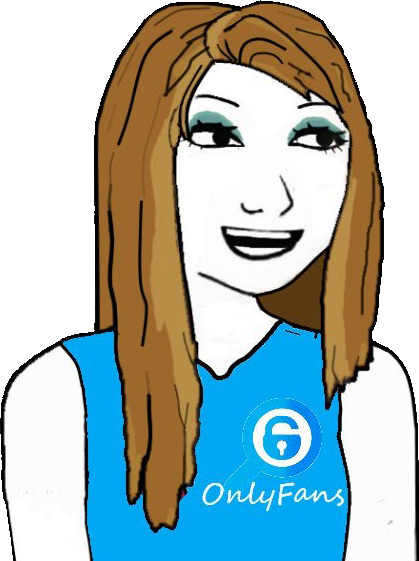
Label: 5_Doomer_Girl